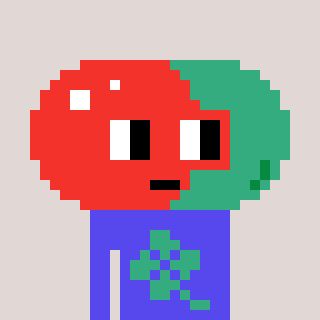
a pixel art character with square red glasses, a pill-shaped head and a computerblue-colored body on a warm background